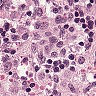
Metastatic tissue present: no